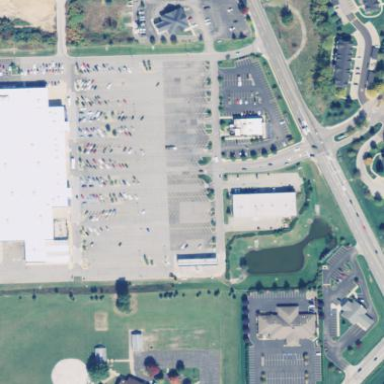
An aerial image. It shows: Commercial area.